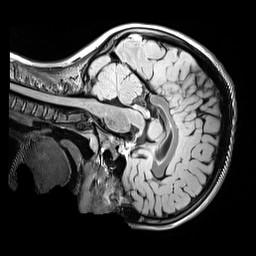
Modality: FLAIR
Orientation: sagittal
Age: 11
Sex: male
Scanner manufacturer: siemens
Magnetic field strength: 3 T
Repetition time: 5 s
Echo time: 0.388 s